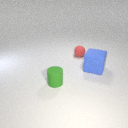
small green rubber cylinder to the left of small red rubber sphere